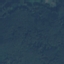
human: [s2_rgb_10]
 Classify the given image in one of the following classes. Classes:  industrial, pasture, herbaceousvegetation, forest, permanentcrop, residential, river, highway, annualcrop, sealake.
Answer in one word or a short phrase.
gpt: Forest